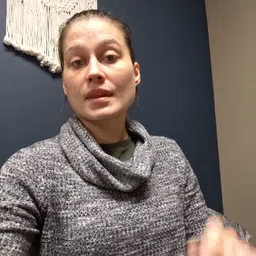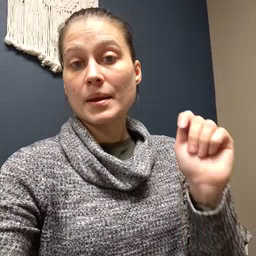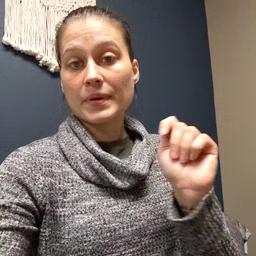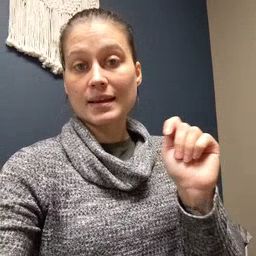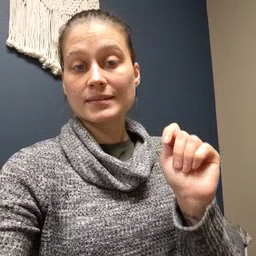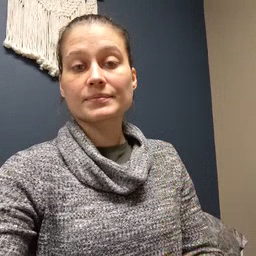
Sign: potty